Question: I am using firebase to store info that will be presented in a table view. This is a screenshot of the database:

I am trying to only add media from a certain "createdBy uid":
'''
func fetchMyMedia() {
let ref = DatabaseReference.media.reference()
let query = ref.queryOrdered(byChild: "createdBy/uid").queryEqual(toValue: "Cdxbj1iCZUNxWRbIBllBxKqXh5P2")
query.observe(.value,
with: { snapshot in
for childSnapshot in snapshot.children {
self.myMedia.insert(childSnapshot as! Media, at: 0)
let indexPath = IndexPath(row: 0, section: 0)
}
})
}
'''
"myMedia" is an array of type Media
I'm getting an error that I cannot cast value of type FIRDataSnapshot to XXXXXX.Media. Any help with this would be greatly appreciated.
in case it helps, without listing my entire Model class, this is how I get all the info unfiltered...
'''
extension Media {
class func observeNewMedia(_ completion: @escaping (Media) -> Void) {
DatabaseReference.media.reference().observe(.childAdded, with: { snapshot in
let media = Media(dictionary: snapshot.value as! [String : Any])
completion(media)
})
}
'''
and then...
'''
func fetchMedia() {
Media.observeNewMedia { (media) in
if !self.media.contains(media) {
self.media.insert(media, at: 0)
self.tableView.reloadData()
}
}
}
'''
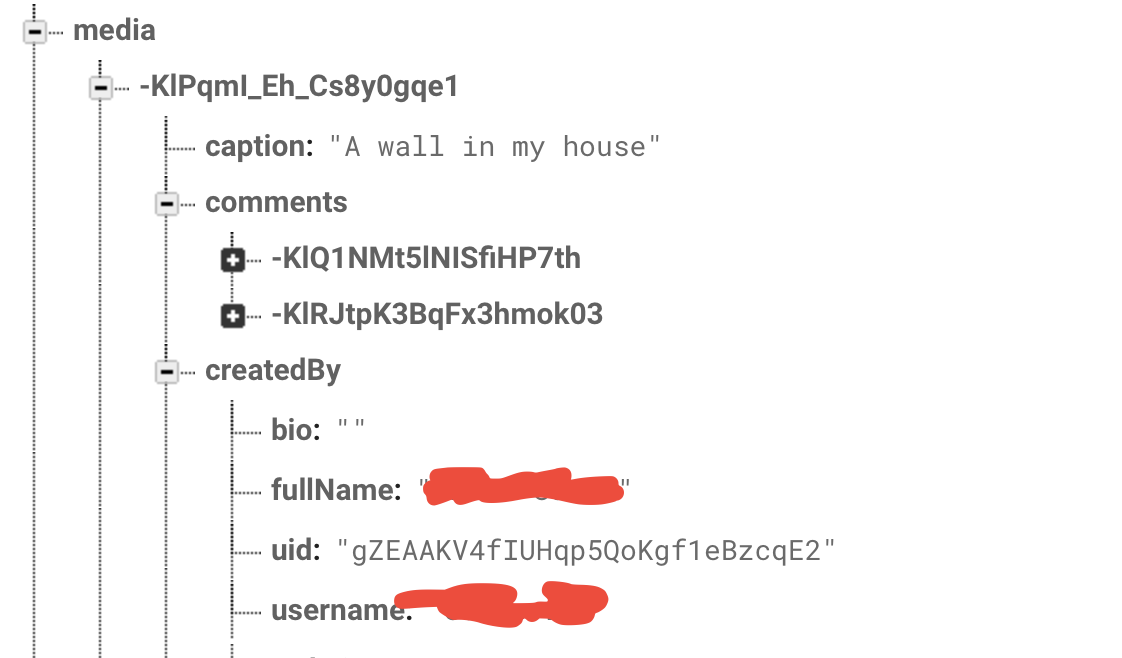
Answer: '''
func fetchMyMedia() {
let ref = DatabaseReference.media.reference()
let query = ref.queryOrdered(byChild: "createdBy/uid").queryEqual(toValue: "Cdxbj1iCZUNxWRbIBllBxKqXh5P2")
query.observe(.childAdded, with: { snapshot in
let media = Media(dictionary: snapshot.value as! [String : Any])
self.myMedia.insert(media, at: 0)
self.tableView.reloadData()
'''